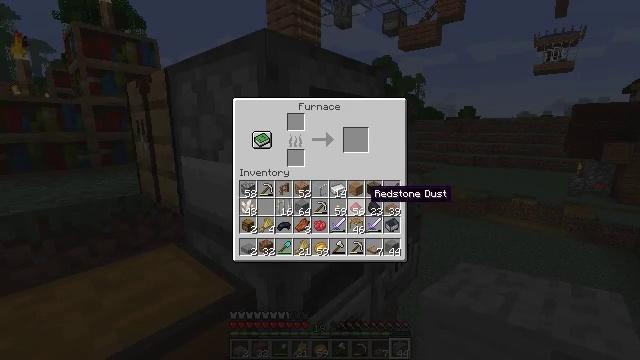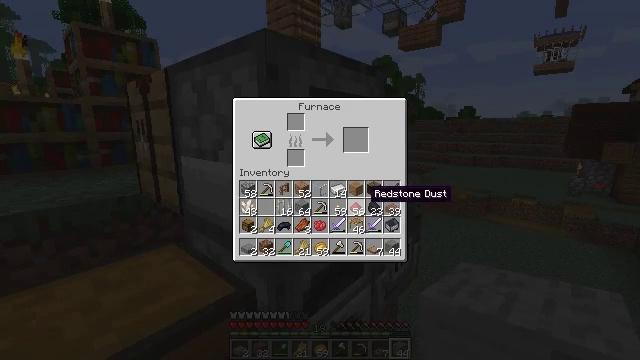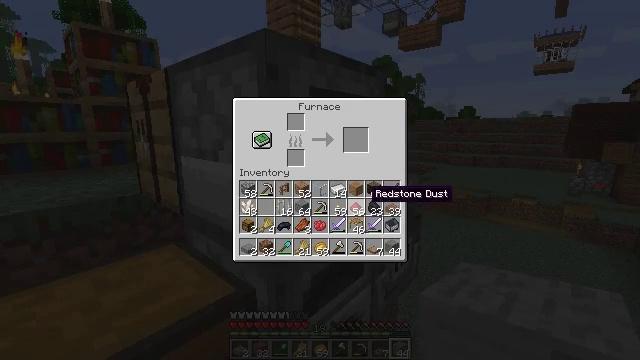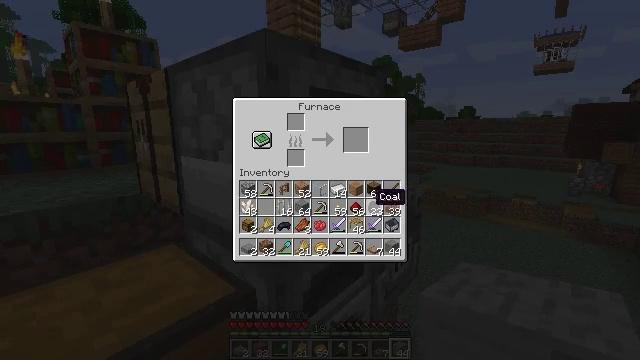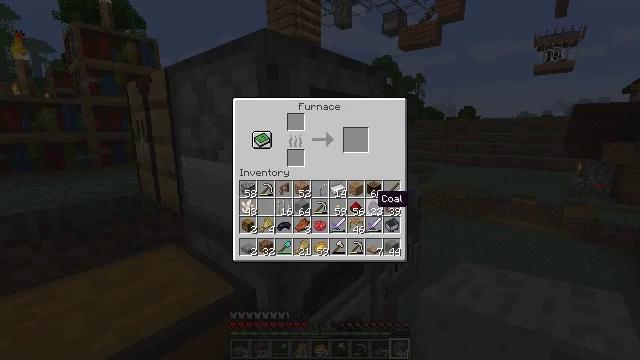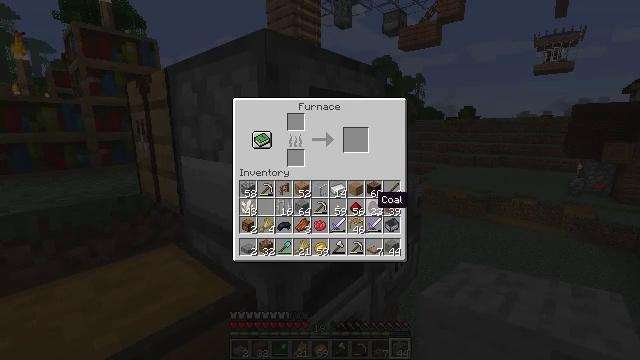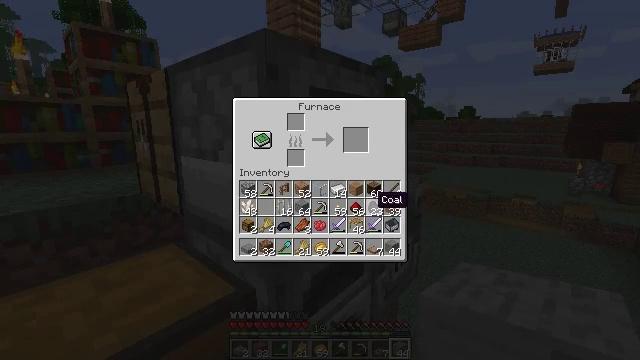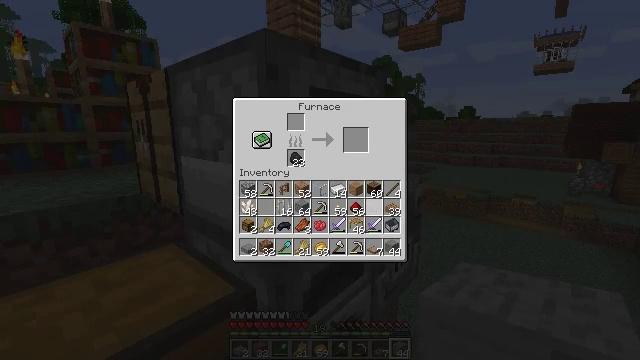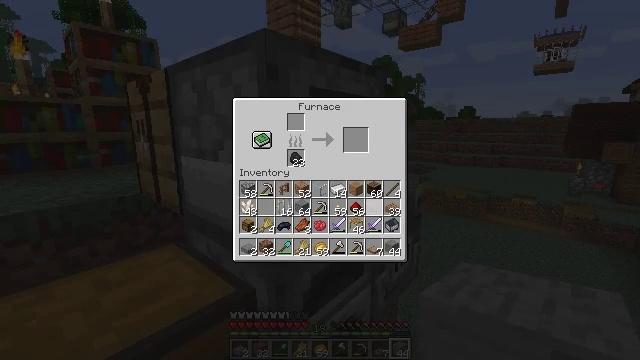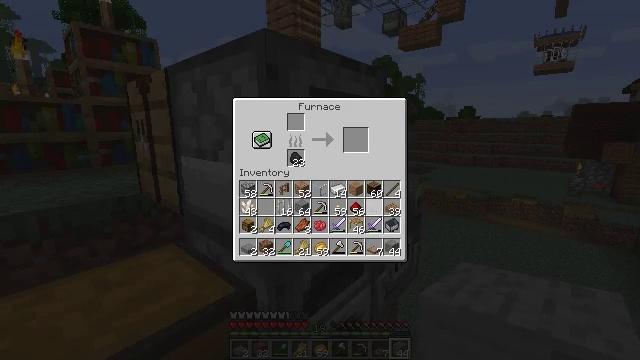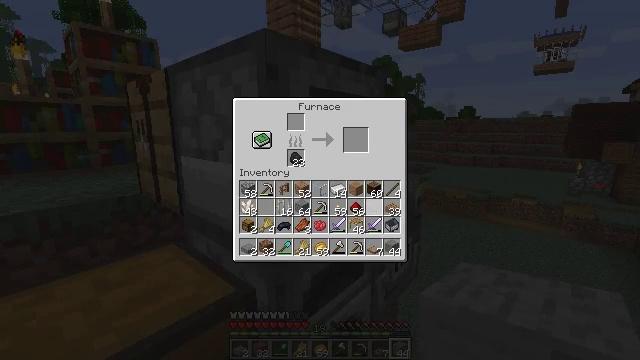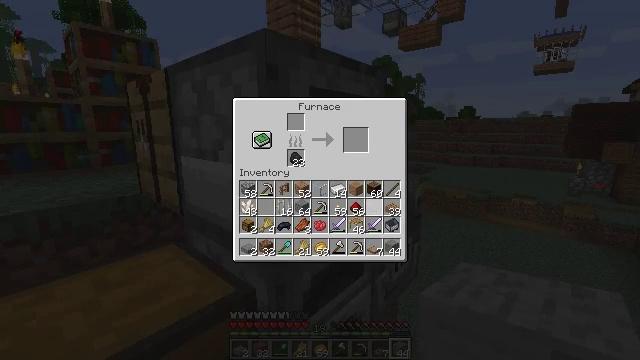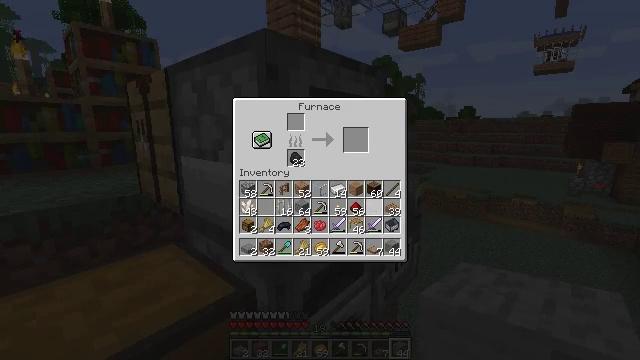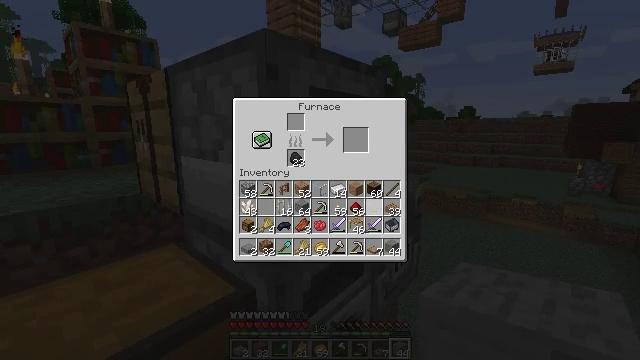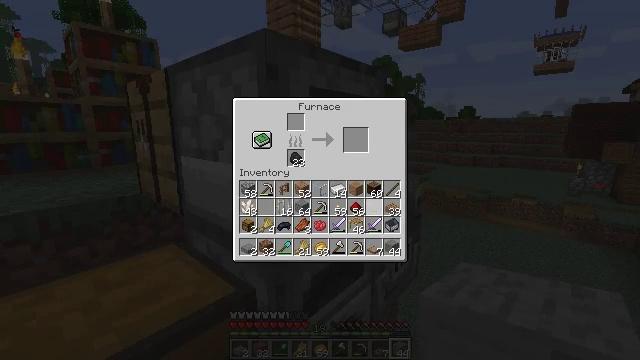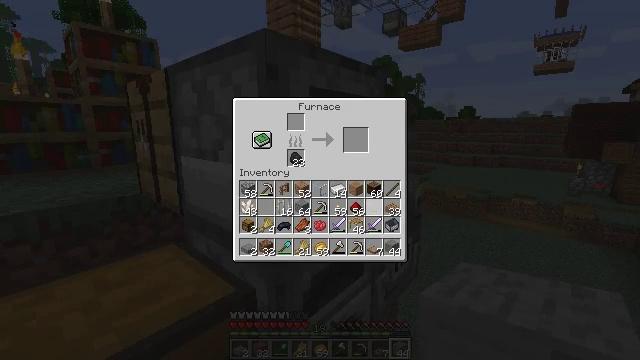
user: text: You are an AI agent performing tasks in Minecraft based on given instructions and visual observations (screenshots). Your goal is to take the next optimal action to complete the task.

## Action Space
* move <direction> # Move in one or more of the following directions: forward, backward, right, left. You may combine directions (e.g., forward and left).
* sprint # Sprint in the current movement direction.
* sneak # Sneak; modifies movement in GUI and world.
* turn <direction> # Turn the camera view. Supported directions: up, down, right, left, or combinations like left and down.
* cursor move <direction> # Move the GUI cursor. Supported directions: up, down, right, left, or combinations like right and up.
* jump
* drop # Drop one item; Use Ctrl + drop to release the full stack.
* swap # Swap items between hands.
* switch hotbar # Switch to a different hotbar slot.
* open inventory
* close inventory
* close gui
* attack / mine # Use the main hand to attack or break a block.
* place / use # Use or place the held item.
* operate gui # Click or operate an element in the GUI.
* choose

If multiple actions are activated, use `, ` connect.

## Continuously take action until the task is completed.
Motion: motion action
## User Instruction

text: Open a crafting table to make a jungle sign.
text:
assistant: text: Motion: sneak
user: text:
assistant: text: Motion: sneak
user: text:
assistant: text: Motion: sneak
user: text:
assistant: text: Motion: sneak
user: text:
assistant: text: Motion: sneak
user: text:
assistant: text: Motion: sneak
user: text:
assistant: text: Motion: sneak, operate gui
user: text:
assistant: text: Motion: sneak, operate gui
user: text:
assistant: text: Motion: sneak
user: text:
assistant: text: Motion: sneak
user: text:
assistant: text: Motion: sneak
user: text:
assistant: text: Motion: sneak
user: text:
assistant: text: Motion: sneak
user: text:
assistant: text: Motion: sneak
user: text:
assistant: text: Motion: sneak
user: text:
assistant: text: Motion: no_op
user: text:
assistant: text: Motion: no_op
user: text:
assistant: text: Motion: no_op
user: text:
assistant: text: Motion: no_op
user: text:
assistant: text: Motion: no_op
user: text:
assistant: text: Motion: no_op
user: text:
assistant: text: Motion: close gui
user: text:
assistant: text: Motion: no_op
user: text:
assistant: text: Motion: turn right and down
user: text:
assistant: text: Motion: turn right and down
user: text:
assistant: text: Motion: turn right and down
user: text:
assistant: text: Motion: no_op
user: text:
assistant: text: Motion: no_op
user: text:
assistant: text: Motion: no_op
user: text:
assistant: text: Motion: no_op